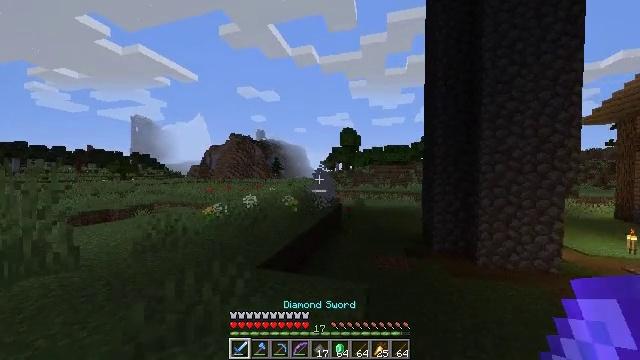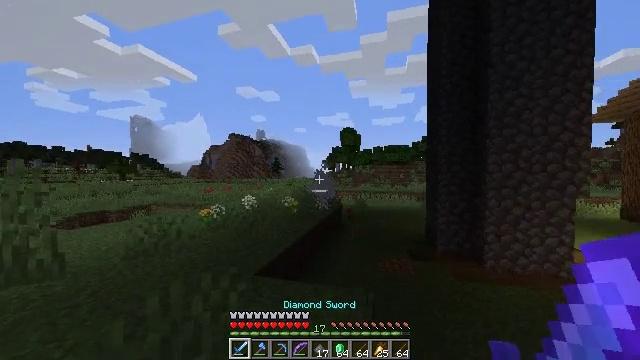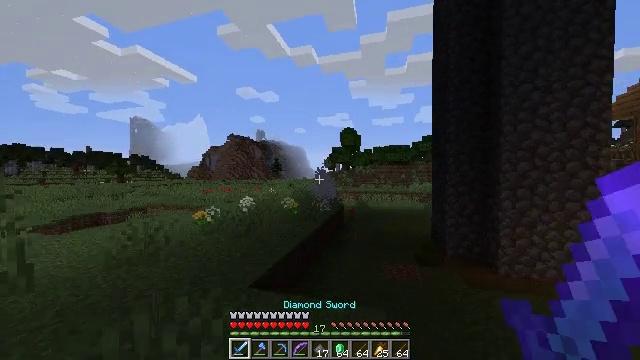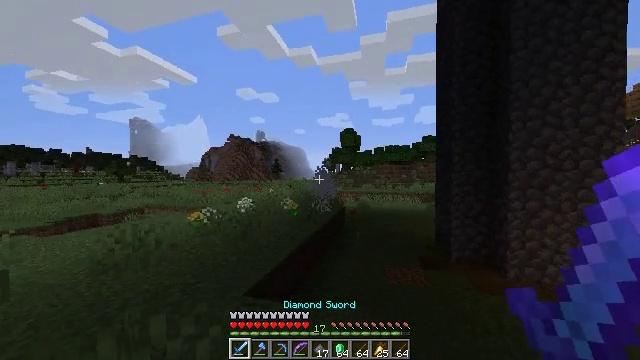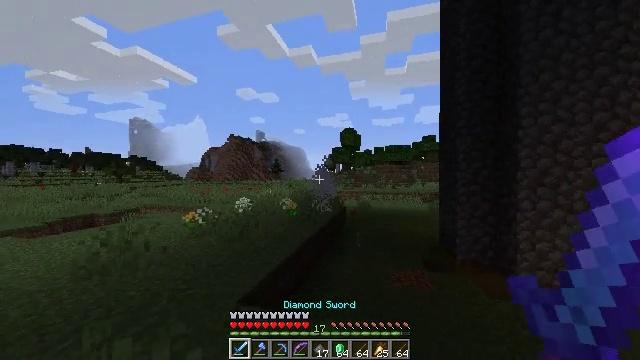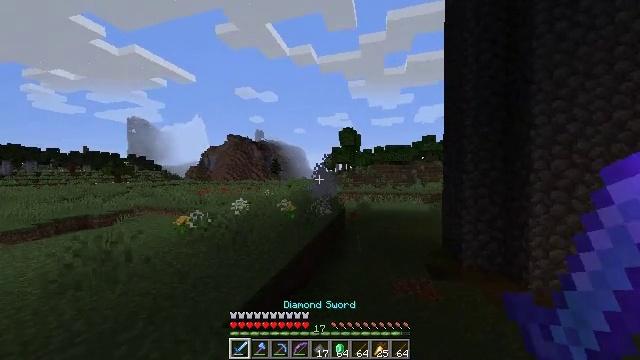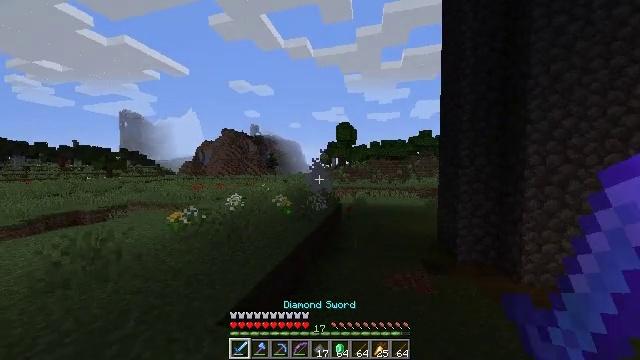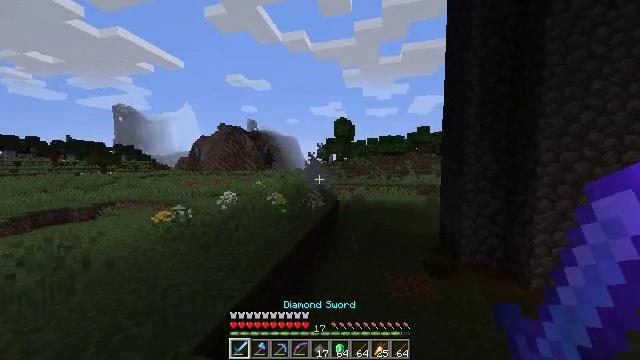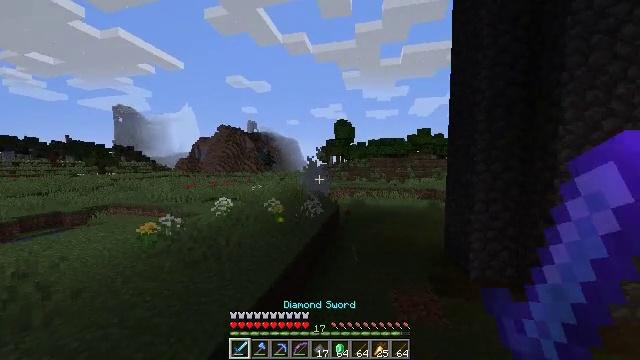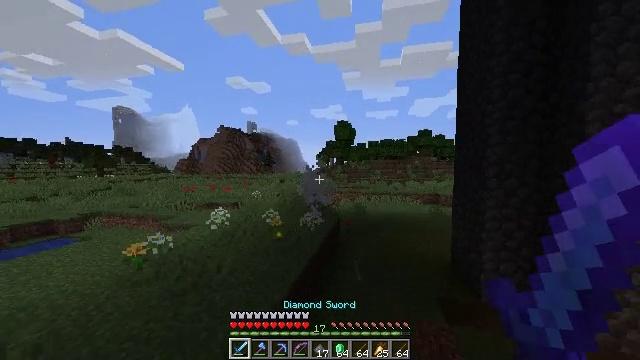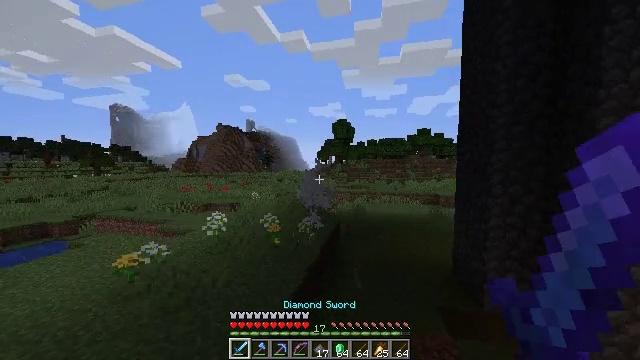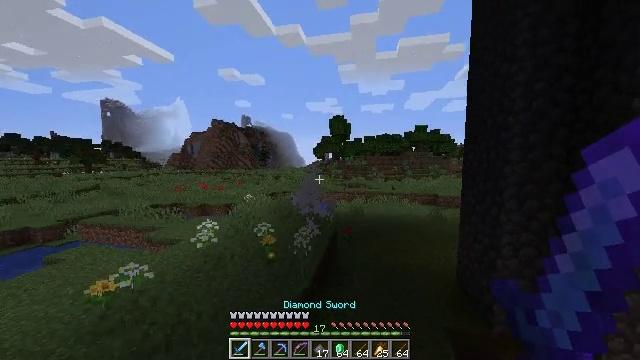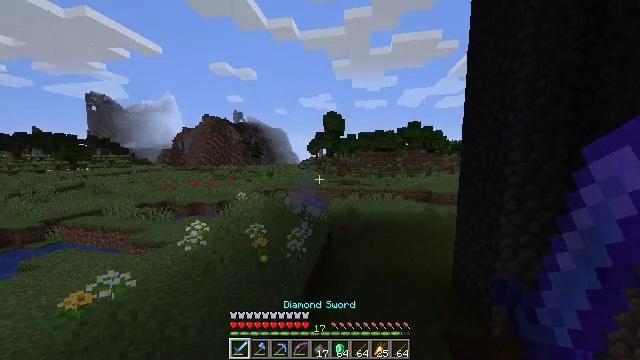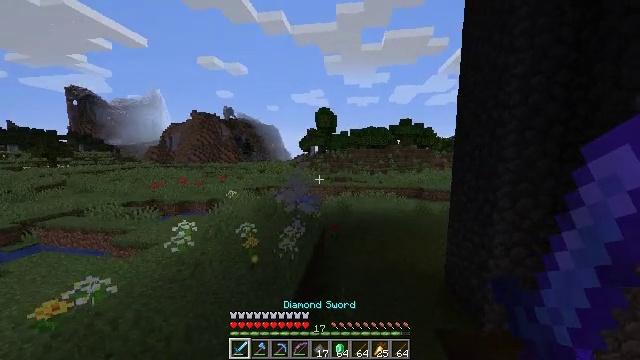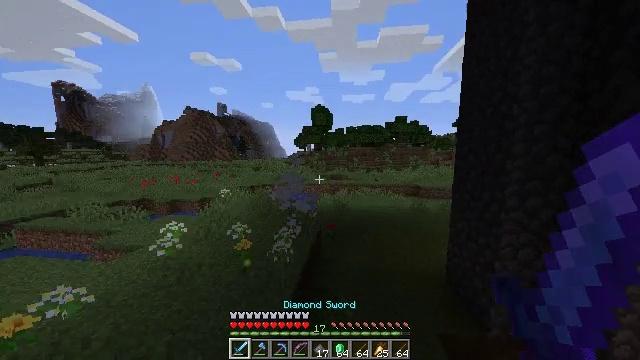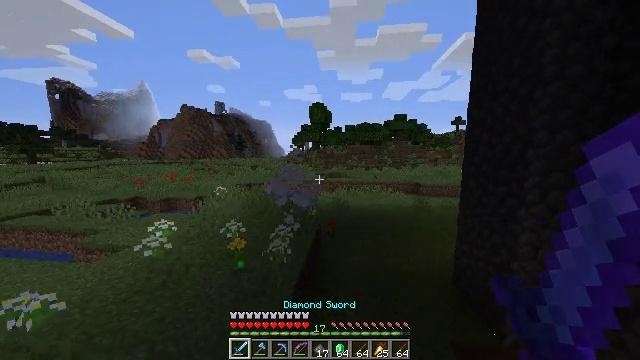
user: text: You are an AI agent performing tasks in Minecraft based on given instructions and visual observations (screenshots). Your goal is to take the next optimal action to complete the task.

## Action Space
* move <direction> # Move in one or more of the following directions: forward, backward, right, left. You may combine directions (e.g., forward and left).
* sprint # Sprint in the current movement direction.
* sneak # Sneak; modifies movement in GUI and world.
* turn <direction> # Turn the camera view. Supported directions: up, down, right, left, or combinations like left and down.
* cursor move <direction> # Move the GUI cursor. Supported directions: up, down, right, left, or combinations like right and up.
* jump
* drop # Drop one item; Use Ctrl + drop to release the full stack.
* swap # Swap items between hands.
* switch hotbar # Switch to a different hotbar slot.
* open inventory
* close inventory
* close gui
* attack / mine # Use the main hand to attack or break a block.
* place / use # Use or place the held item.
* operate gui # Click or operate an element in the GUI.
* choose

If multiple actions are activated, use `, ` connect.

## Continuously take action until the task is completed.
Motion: motion action
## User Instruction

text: Combine materials in the crafting table to make a firework rocket.
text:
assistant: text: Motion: move forward, sprint
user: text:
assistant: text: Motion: move forward, sprint
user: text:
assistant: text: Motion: move forward, sprint
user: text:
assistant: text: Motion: move forward, sprint
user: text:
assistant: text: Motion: move forward, sprint
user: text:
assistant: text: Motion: move forward, sprint, turn right and down
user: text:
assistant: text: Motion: move forward, sprint, turn down
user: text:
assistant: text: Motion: move forward, sprint, jump
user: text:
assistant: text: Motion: move forward, sprint, jump
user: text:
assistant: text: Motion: move forward, sprint, jump
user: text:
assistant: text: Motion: move forward, sprint, turn down, jump
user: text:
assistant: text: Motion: move forward, sprint, turn right and down, jump
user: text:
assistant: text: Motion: move forward, sprint, turn right, jump
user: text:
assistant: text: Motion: move forward, sprint, turn right
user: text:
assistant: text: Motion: move forward, sprint
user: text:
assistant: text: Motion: move forward, sprint
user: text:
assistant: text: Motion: move forward, sprint
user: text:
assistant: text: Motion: move forward, sprint
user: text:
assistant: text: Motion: move forward, sprint
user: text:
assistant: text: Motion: move forward, sprint
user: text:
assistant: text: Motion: move forward, sprint
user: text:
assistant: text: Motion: move forward, sprint
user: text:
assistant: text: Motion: move forward, sprint
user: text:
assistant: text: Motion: move forward, sprint, turn up
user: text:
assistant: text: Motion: move forward, sprint, turn up
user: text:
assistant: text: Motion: move forward, sprint, turn up, open inventory
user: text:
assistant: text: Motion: move forward, cursor move up, open inventory
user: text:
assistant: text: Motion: open inventory
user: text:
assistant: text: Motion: no_op
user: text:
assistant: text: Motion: cursor move right